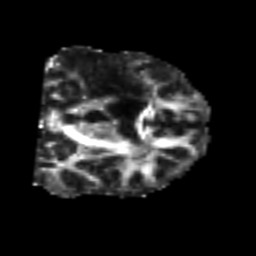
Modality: FA
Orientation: coronal
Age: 41
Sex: male
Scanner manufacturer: siemens
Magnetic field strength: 3 T
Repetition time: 4.987 s
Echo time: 0.0792 s